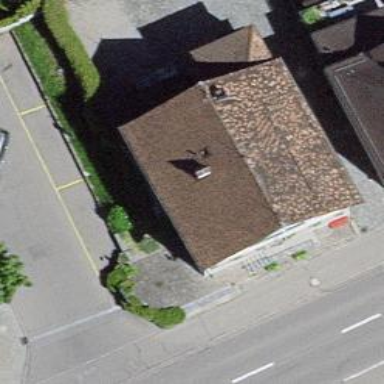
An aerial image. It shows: Restaurant building.